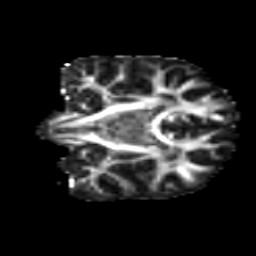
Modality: FA
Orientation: coronal
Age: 13
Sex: male
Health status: ill
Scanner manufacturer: ge
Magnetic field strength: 3 T
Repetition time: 6.752 s
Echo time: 0.079 s